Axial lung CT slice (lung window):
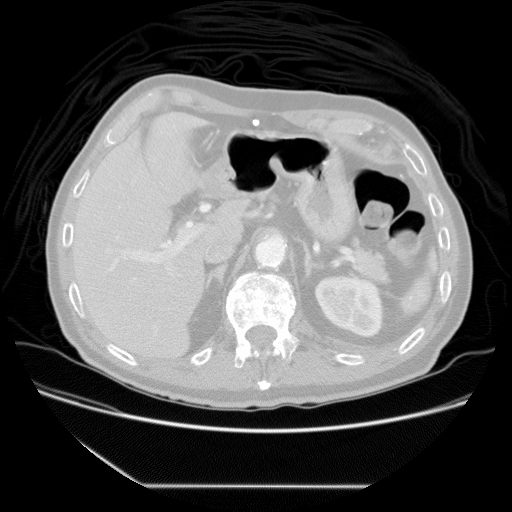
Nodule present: no